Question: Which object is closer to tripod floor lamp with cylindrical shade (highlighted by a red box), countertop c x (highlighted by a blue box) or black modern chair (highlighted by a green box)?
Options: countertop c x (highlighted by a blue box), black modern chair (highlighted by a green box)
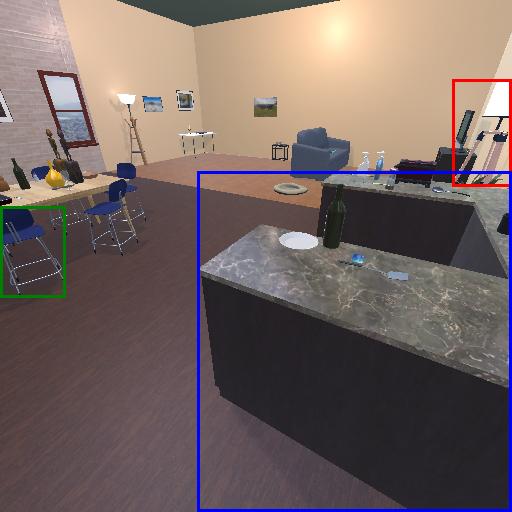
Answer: countertop c x (highlighted by a blue box)